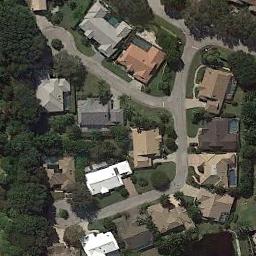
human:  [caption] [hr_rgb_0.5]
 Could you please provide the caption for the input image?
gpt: The dense residential is on the grass next to the road and trees .

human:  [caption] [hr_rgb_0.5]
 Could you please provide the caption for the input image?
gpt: There are many roads and neatly arranged houses and trees and large lawns in densely populated areas .

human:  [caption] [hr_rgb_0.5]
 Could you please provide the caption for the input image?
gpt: The houses are separated by paths .

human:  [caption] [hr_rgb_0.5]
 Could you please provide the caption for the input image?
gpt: A dense residential area with lots of houses with different colors of roofs is next to a grove of trees .

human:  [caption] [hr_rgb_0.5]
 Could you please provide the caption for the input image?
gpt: There are some buildings with green trees and lawns around on dense residential area .